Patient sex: F
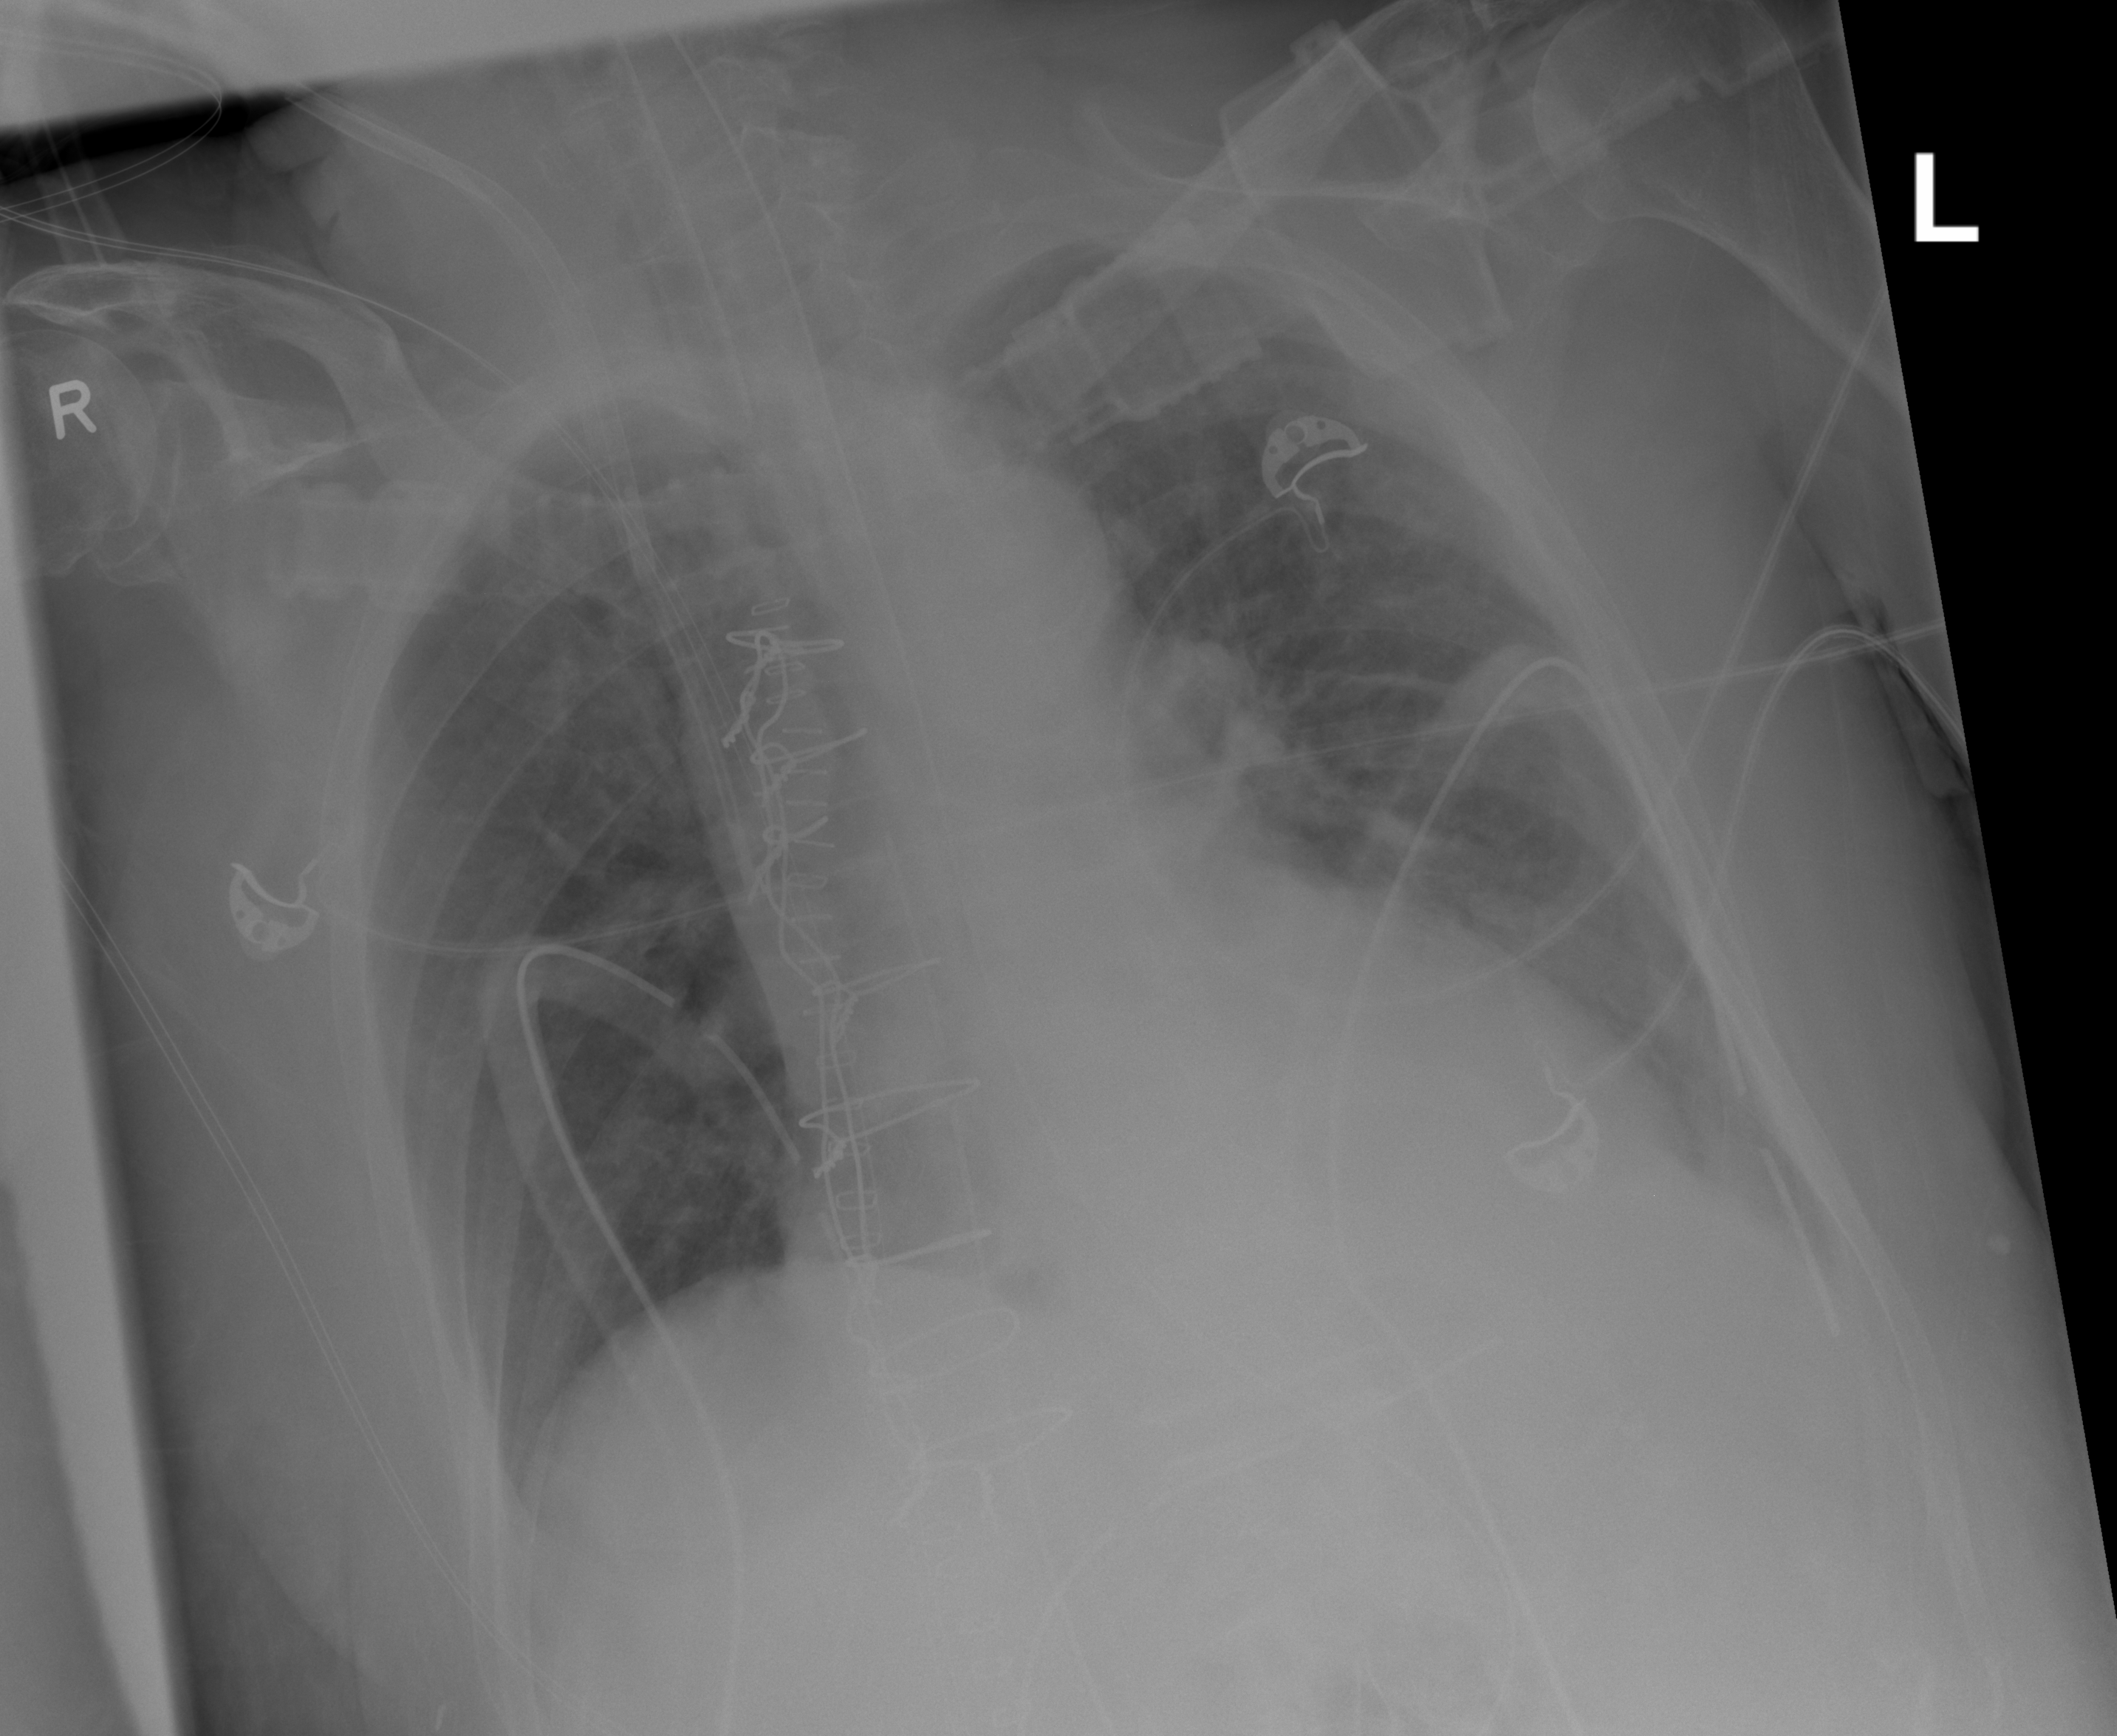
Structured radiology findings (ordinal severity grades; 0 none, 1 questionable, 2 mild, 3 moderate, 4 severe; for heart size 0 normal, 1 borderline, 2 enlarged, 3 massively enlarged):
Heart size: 0
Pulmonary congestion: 2
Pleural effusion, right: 0
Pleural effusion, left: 1
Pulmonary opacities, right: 0
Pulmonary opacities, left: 0
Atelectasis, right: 2
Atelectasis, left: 3